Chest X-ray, PA view. Patient: 48 years old, sex F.
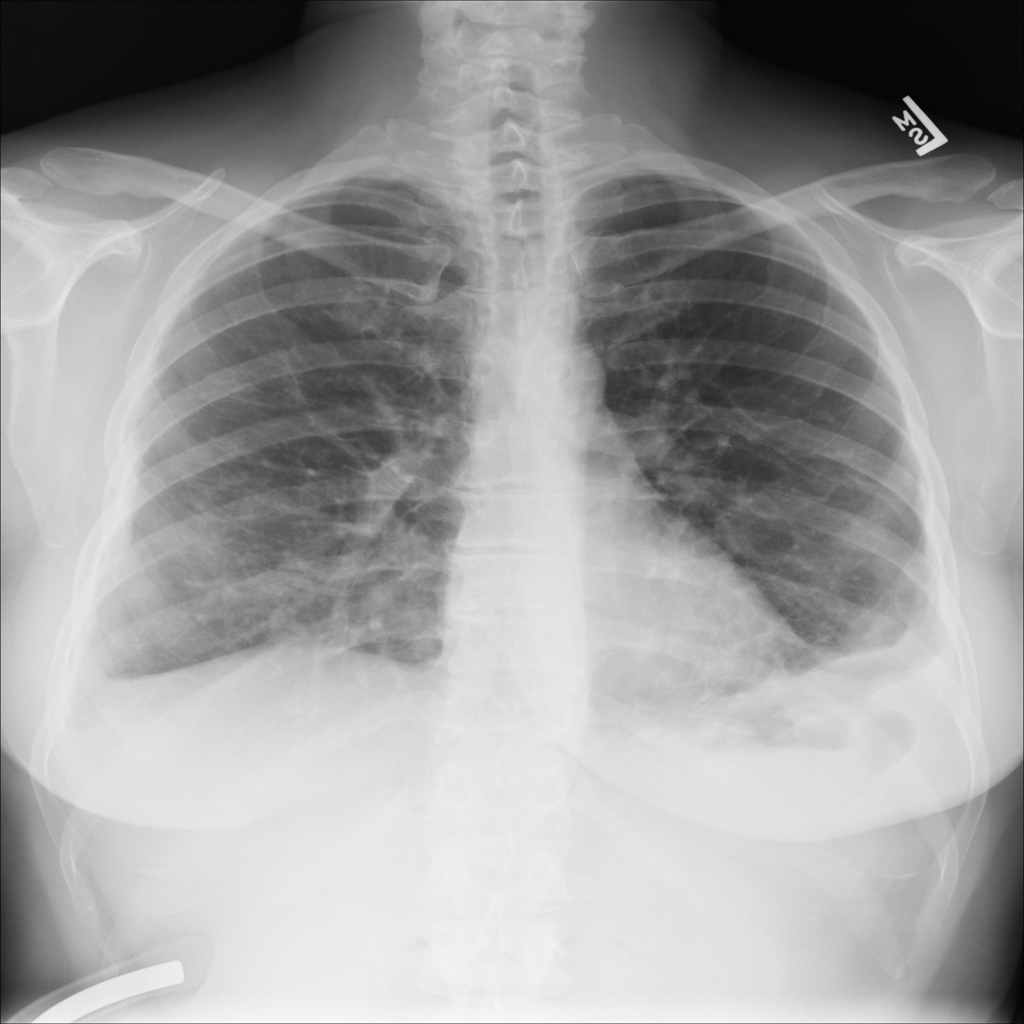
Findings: No Finding